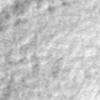
Label: no_change